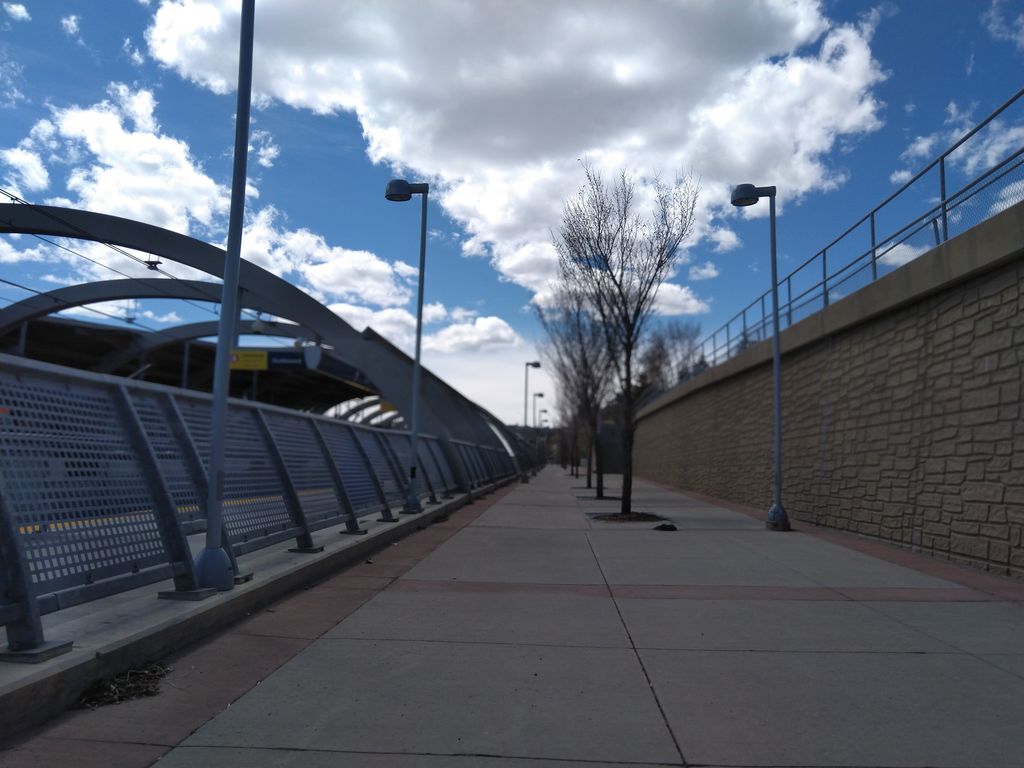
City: calgary